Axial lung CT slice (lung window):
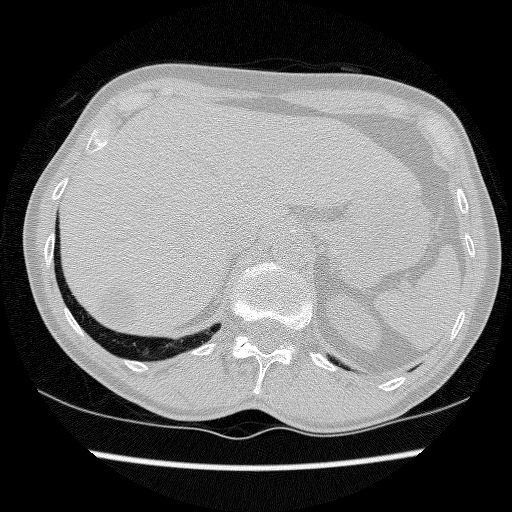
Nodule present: no